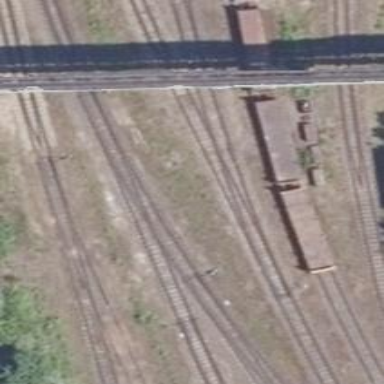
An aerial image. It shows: Railway switch.